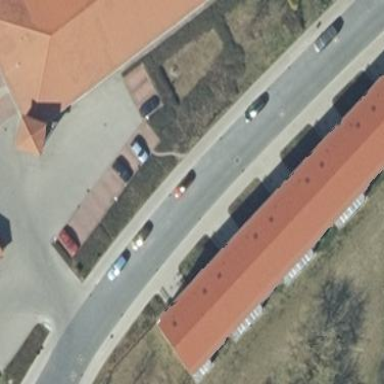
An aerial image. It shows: Residential building with gabled roof oriented along the structure. The roof is colored in red.